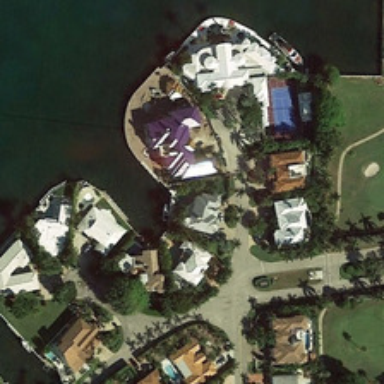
Many buildings and green trees are near a river in a resort .